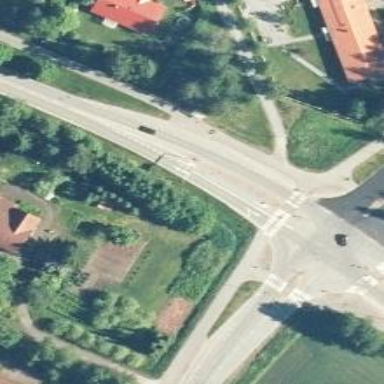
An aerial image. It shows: Secondary road.